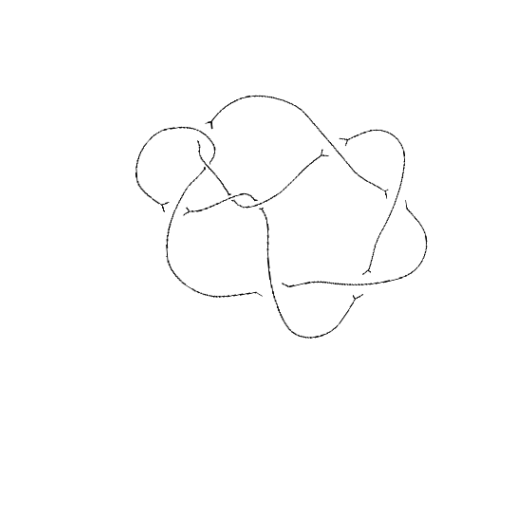
Crossing number: 9